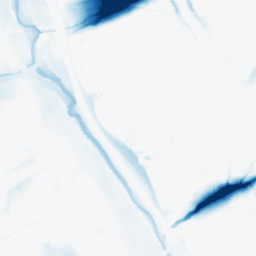
Category: morphological
Decomposition family: morphological_ellipse
Decomposition parameters: operation: closing
width: 50
height: 50
Upsampling method: bspline
Upsampling parameters: scale: 4
Upsampling scale: 4